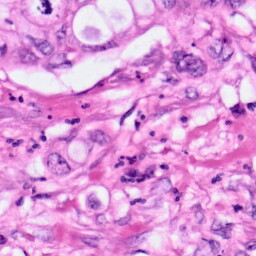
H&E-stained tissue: Pancreatic